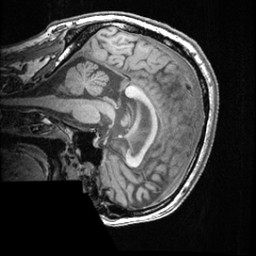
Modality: T1w
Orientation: sagittal
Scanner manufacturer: ge
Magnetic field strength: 3 T
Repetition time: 0.008572 s
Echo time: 0.003384 s